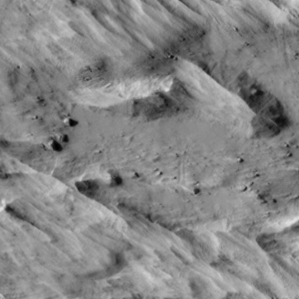
Label: non_frost